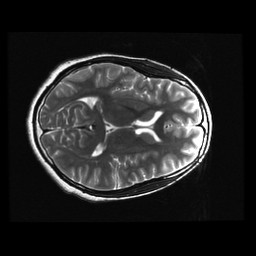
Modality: T2w
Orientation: axial
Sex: female
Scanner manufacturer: ge
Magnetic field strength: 3 T
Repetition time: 5 s
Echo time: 0.1007 s